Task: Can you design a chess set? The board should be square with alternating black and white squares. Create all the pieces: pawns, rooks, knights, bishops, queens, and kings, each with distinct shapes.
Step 1397:
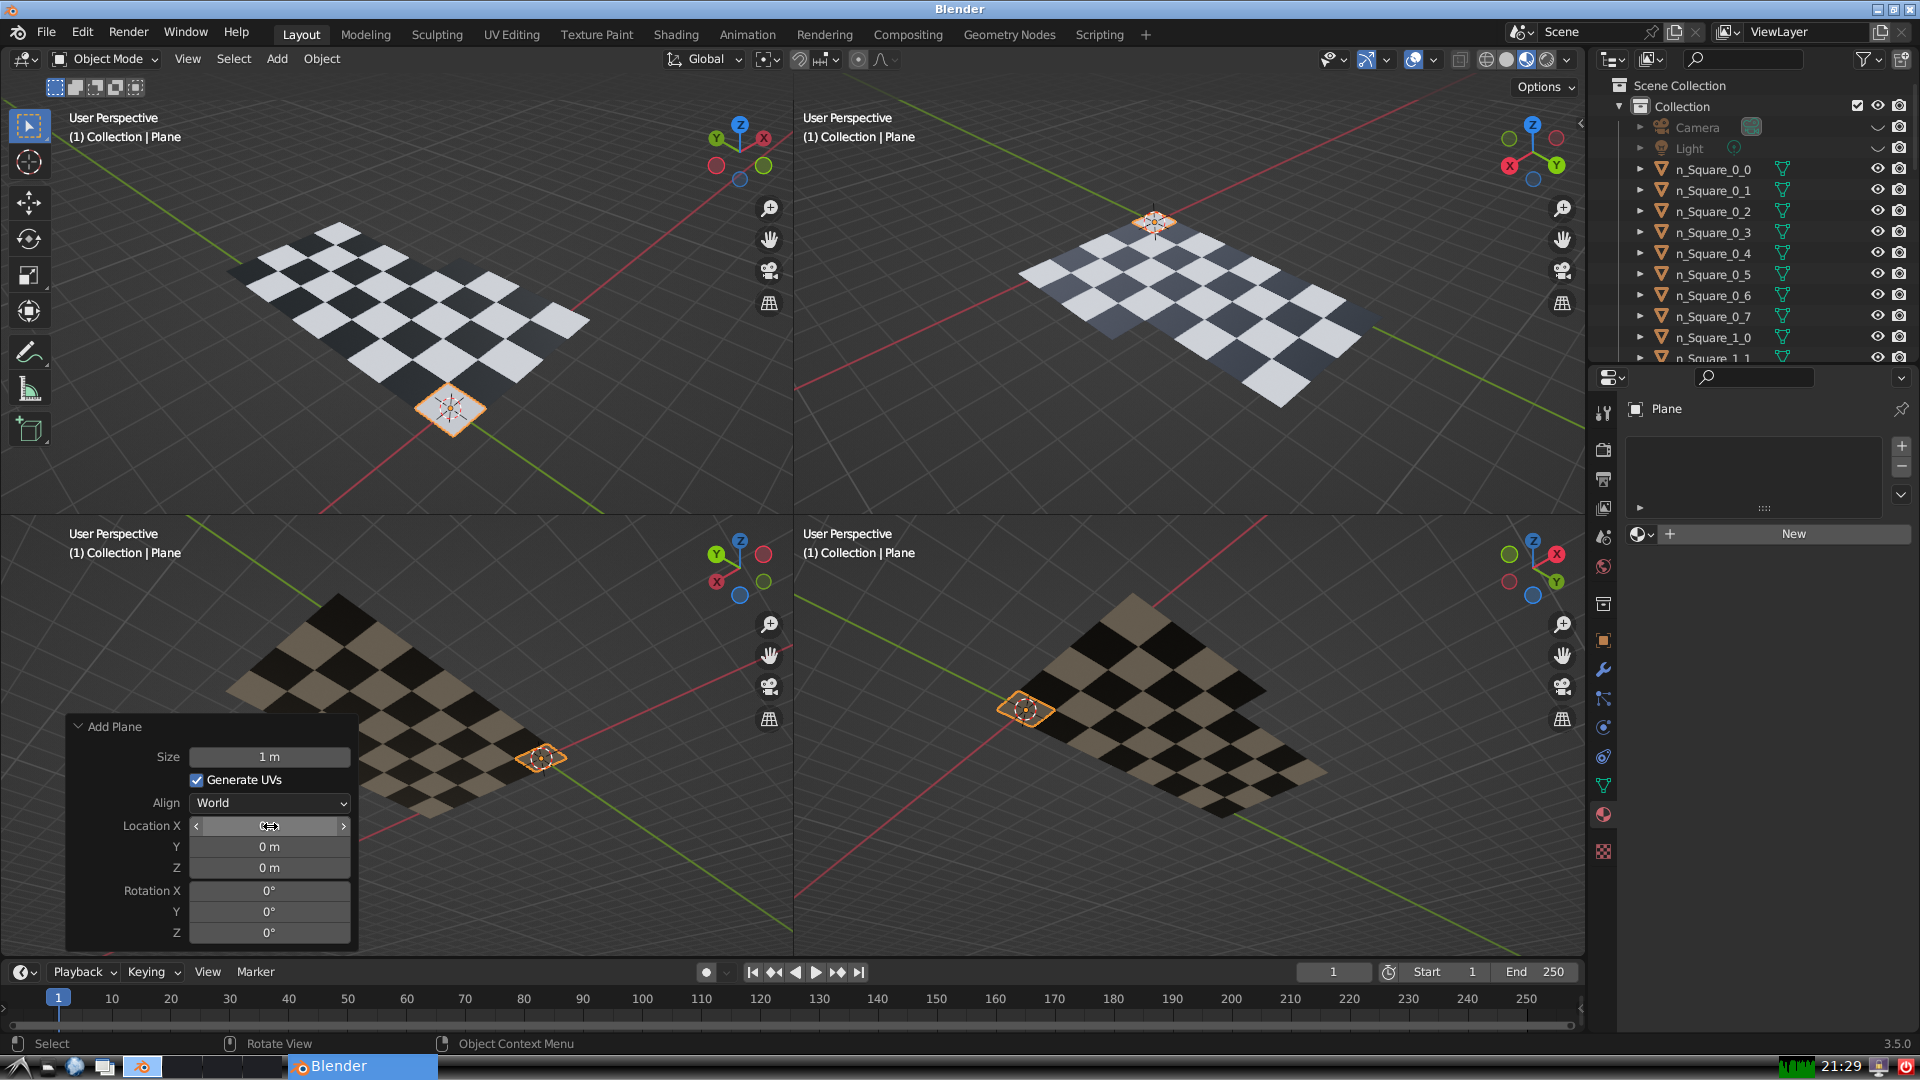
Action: click: no